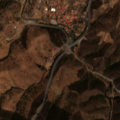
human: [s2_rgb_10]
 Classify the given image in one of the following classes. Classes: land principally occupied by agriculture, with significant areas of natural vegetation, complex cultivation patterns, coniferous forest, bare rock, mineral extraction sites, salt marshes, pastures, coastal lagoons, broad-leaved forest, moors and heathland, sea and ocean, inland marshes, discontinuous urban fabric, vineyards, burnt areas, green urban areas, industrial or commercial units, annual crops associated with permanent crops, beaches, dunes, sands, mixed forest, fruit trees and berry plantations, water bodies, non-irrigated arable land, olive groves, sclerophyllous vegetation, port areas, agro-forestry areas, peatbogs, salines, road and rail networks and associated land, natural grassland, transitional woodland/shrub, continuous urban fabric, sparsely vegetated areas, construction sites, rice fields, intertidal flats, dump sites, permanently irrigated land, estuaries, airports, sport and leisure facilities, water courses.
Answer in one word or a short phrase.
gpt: discontinuous urban fabric, land principally occupied by agriculture, with significant areas of natural vegetation, broad-leaved forest, sclerophyllous vegetation, transitional woodland/shrub